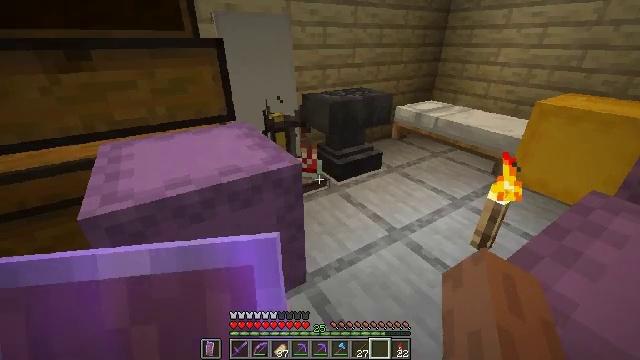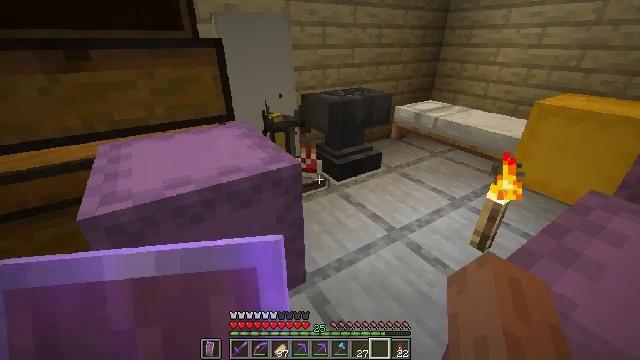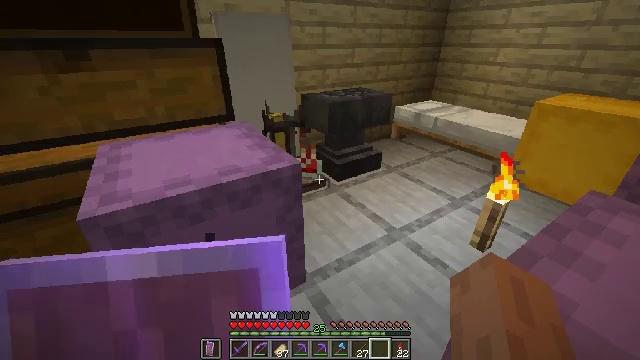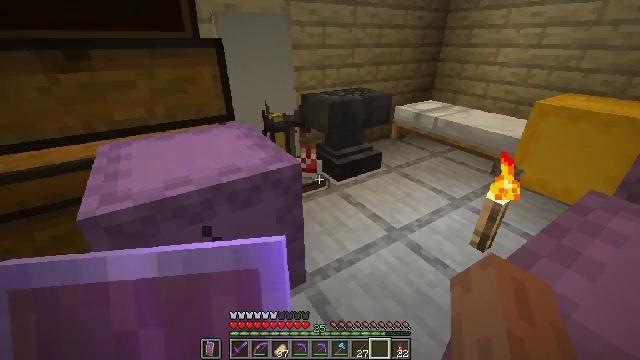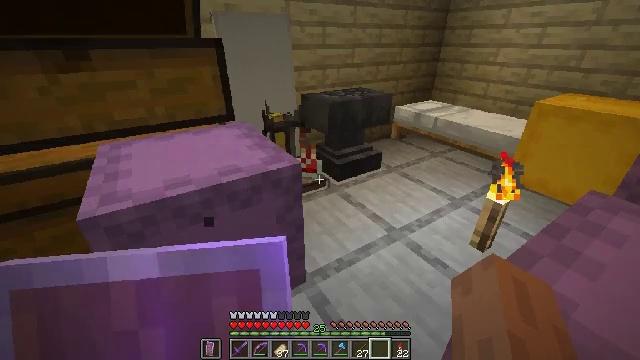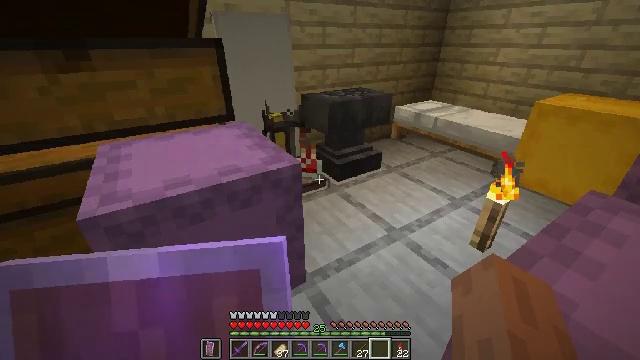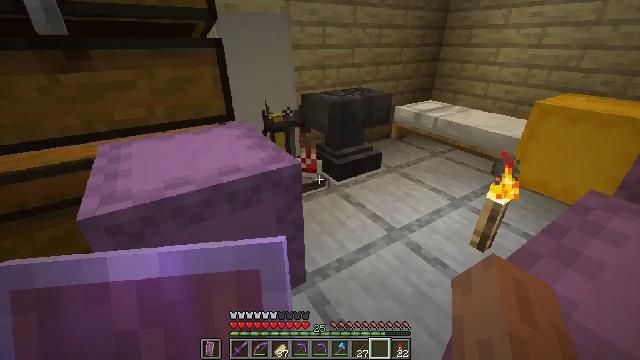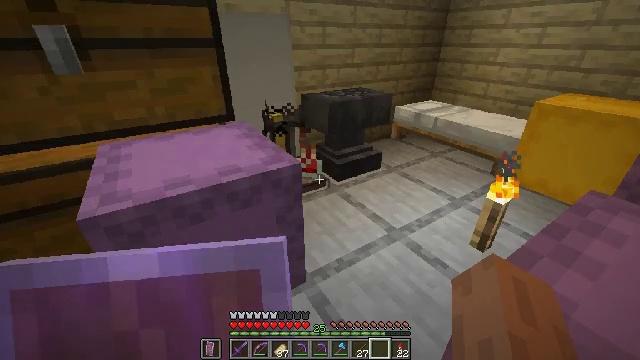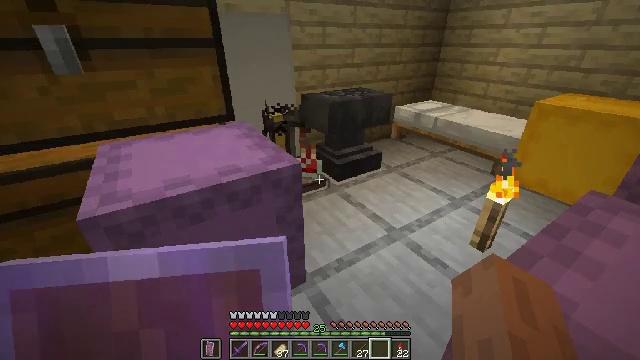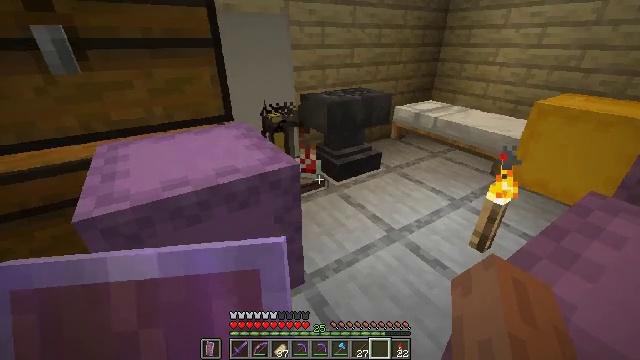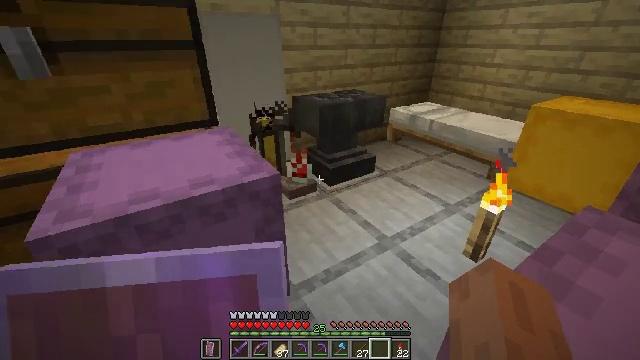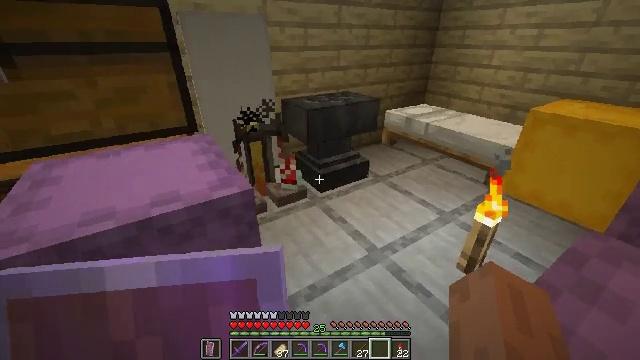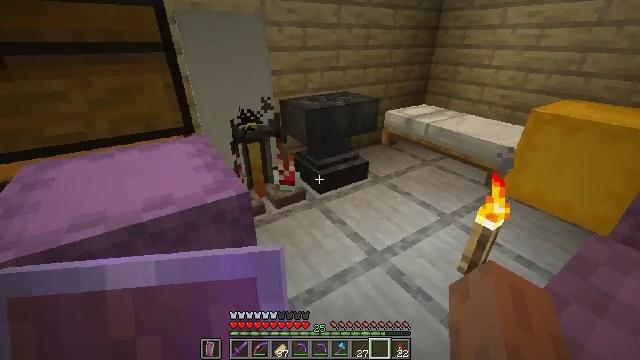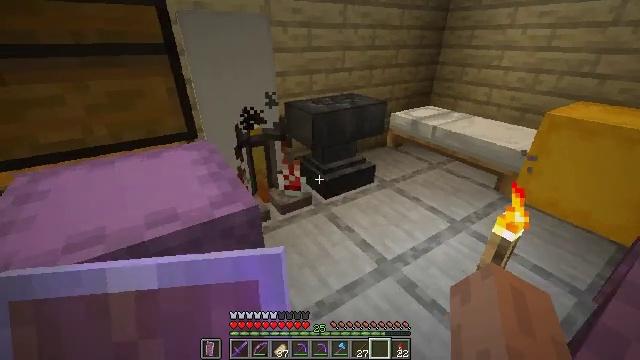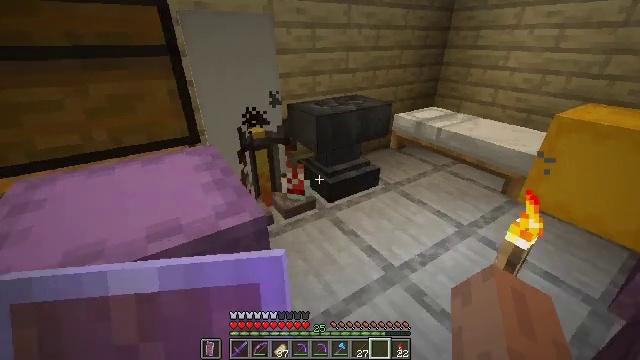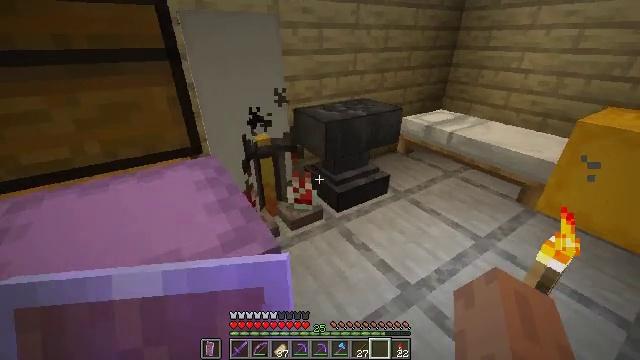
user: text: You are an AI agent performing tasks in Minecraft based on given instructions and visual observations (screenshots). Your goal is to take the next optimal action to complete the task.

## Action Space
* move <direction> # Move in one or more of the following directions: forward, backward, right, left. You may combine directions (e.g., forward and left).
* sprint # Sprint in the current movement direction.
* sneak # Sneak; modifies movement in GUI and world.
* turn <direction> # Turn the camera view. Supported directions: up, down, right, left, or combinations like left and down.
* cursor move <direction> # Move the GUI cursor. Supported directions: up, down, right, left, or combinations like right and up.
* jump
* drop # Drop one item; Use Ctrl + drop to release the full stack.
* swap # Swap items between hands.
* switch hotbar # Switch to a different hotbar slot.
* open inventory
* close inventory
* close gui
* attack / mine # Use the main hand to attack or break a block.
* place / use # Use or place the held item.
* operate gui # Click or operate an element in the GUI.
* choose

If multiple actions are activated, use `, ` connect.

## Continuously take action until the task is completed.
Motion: motion action
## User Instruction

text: Make crimson planks from crimson stems.
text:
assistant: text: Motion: no_op
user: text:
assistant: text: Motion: no_op
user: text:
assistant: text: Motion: no_op
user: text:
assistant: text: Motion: no_op
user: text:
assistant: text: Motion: no_op
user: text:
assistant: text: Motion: no_op
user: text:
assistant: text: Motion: no_op
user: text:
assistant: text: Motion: no_op
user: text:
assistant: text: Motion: move forward and move right
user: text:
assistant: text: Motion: move forward and move right
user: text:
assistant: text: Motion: move forward and move right
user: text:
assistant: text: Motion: move forward and move right
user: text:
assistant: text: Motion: move forward
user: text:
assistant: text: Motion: move forward
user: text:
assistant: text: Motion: move forward
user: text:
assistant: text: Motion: move forward
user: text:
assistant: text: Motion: no_op
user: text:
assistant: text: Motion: no_op
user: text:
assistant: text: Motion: no_op
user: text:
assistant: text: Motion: turn left
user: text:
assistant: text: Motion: turn left and down
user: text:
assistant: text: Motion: turn left and down
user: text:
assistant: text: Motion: turn left and down
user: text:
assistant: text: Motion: turn left
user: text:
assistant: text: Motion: turn left and down, use / place
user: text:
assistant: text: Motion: use / place
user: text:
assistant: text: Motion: use / place
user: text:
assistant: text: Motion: no_op
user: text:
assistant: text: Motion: no_op
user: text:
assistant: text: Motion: no_op